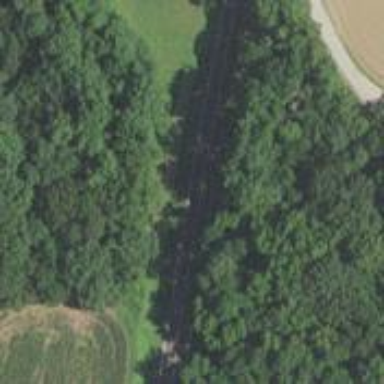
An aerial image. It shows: Culvert tunnel.